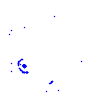
Particle: proton